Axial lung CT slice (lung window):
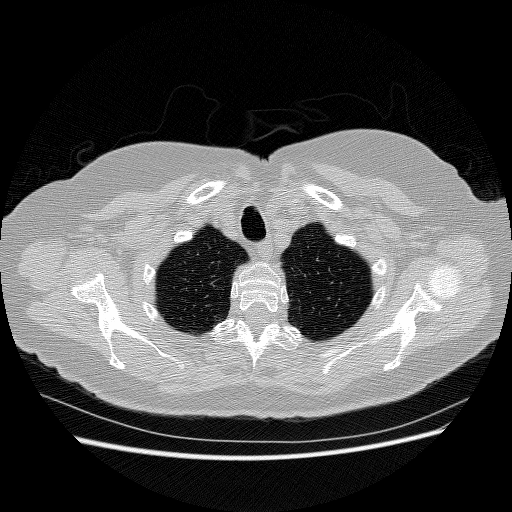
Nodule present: no